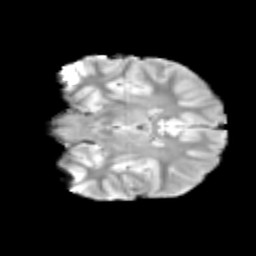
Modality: T2w
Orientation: coronal
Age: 10
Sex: female
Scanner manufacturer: siemens
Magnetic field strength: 3 T
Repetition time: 3.8 s
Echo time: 0.07 s